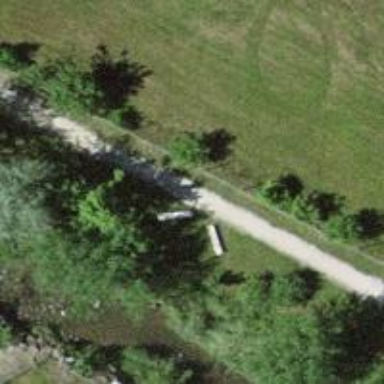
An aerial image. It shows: Bench.